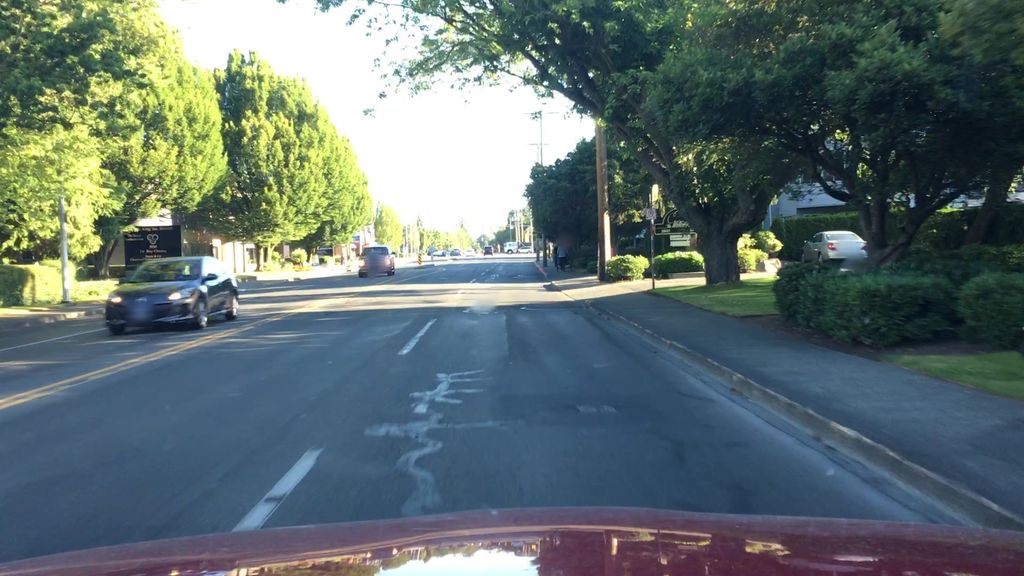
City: victoria